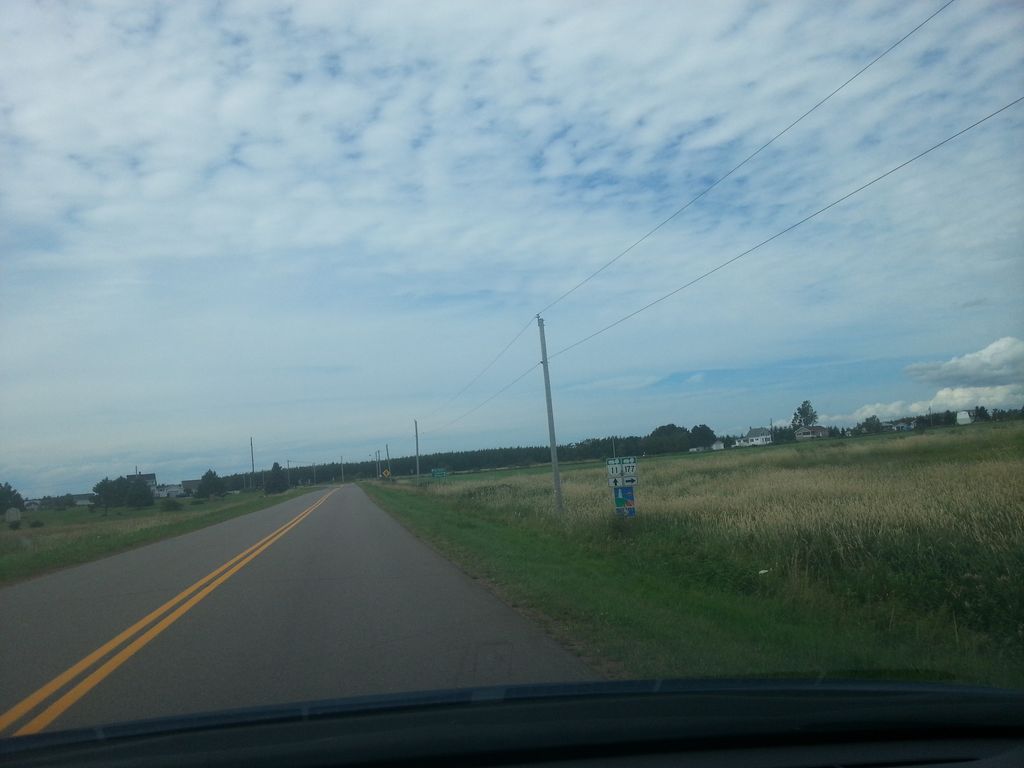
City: charlottetown